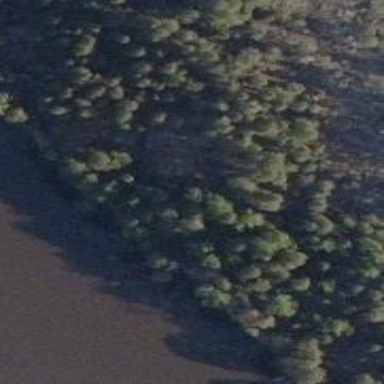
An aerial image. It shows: Natural cliff.